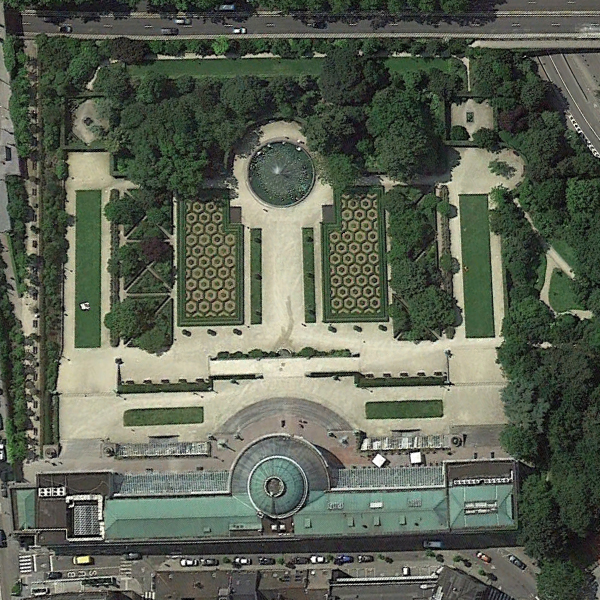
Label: Square